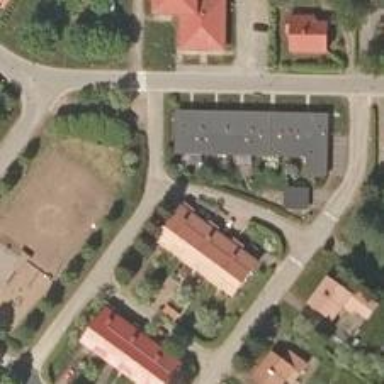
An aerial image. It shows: Asphalt road in living street.